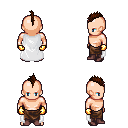
a pixel art fantasy rpg character, male body template, human, light skin, white cape, robe skirt, brown mohawk hairstyle, gold gloves, maroon shoes, four views (front, back, left, right), 2x2 character sprite sheet, small pixel art, hard edges, no anti-aliasing